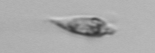
Label: Oxytoxum